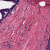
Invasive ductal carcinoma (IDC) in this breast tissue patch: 0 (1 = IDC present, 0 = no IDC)